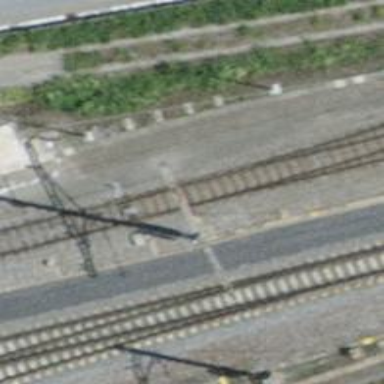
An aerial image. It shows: Railway switch.